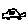
Label: car